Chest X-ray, PA view. Patient: 69 years old, sex F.
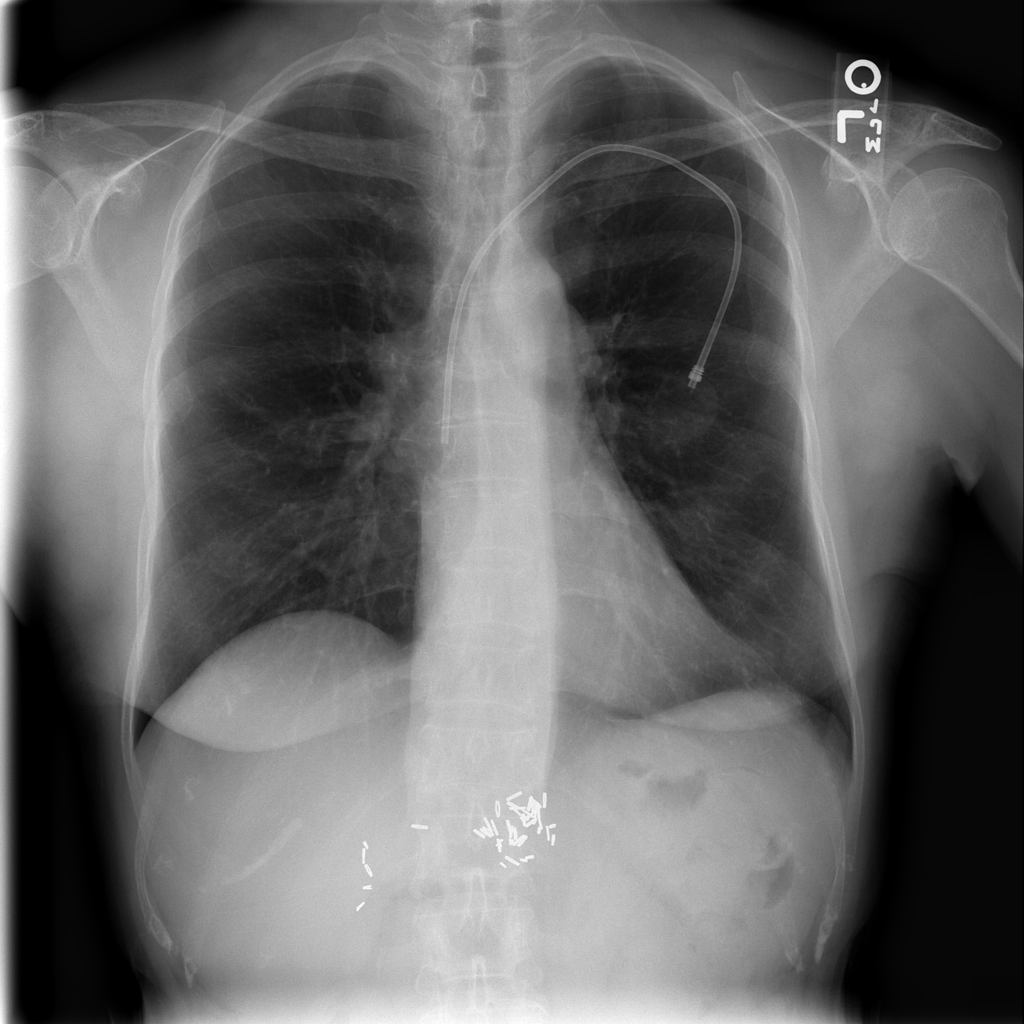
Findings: No Finding